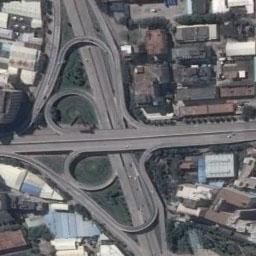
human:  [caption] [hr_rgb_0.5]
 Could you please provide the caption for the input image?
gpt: There are many buildings of different shapes around the overpass .

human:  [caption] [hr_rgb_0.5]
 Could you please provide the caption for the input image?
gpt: The two overpasses in the picture form a heart shape .

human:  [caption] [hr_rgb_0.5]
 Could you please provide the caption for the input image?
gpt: The directional overpass is over the roads and the overpass is flanked by some buildings and green space .

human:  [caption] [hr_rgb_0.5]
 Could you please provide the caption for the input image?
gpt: The overpass is next to some houses .

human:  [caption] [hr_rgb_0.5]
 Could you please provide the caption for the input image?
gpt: There are many buildings around the overpass .